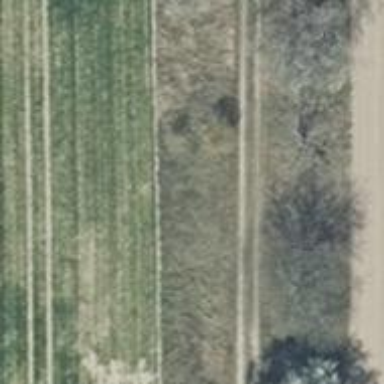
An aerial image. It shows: Row of deciduous broadleaved trees.